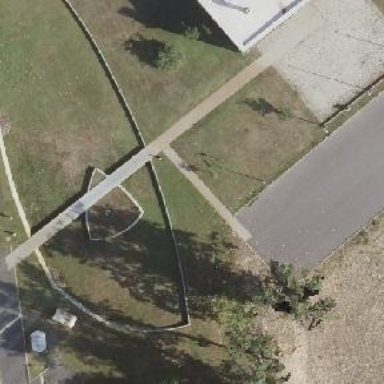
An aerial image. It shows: Footway bridge with metal surface.